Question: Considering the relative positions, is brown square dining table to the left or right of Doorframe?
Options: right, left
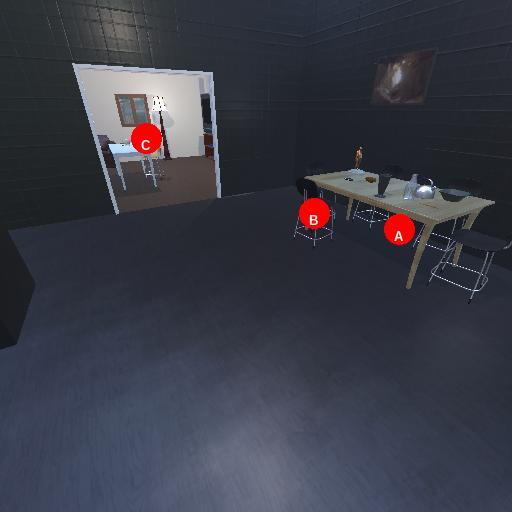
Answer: right